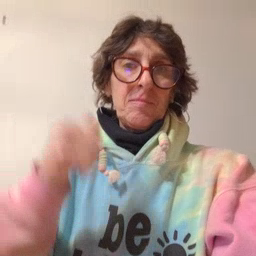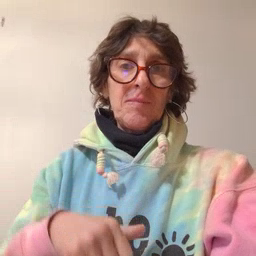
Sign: because